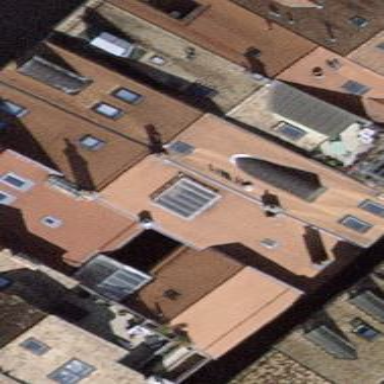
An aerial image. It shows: Gabled building with roof made of roof tiles. The roof is oriented across the building.